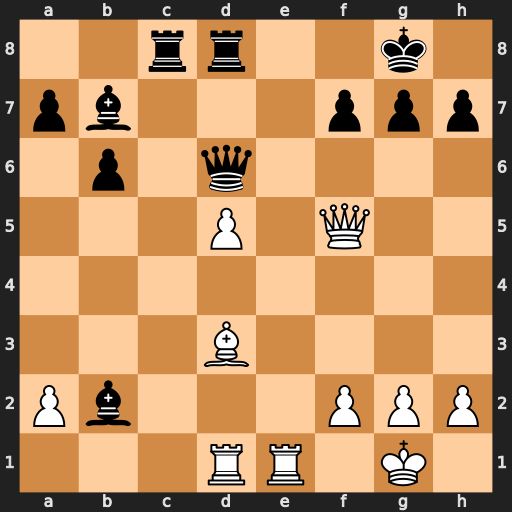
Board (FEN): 2rr2k1/pb3ppp/1p1q4/3P1Q2/8/3B4/Pb3PPP/3RR1K1
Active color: w
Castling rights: -
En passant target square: -
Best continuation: Qxh7+ Kf8 Qh8#